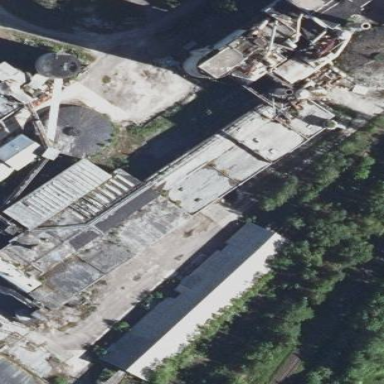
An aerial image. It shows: Industrial building.